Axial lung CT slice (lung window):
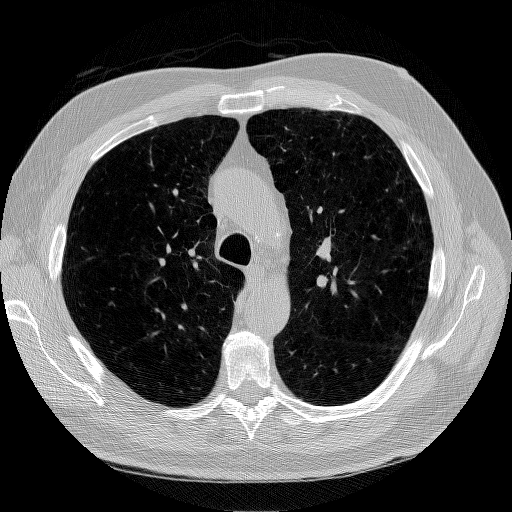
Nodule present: no